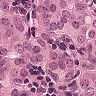
Metastatic tissue present: yes